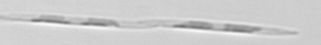
Label: Pseudo-nitzschia